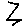
Label: zigzag